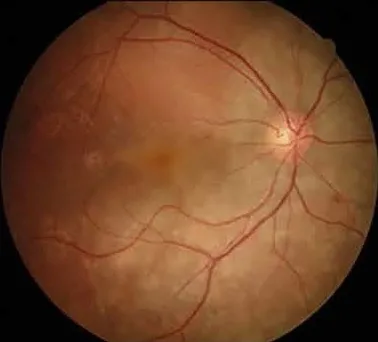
Bilateral retinal detachments affecting the posterior pole; at the time of presentation, right eye.
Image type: ophthalmic_imaging (fundus_photograph)